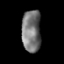
Tissue: prostate
Cell type: T cells
Senescence score: 0.2174
Nuclear area (px): 785
Mean DAPI intensity: 117.699